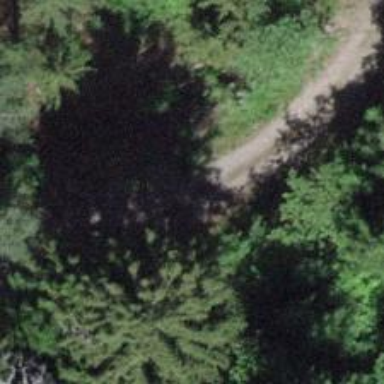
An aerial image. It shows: Gravel path.